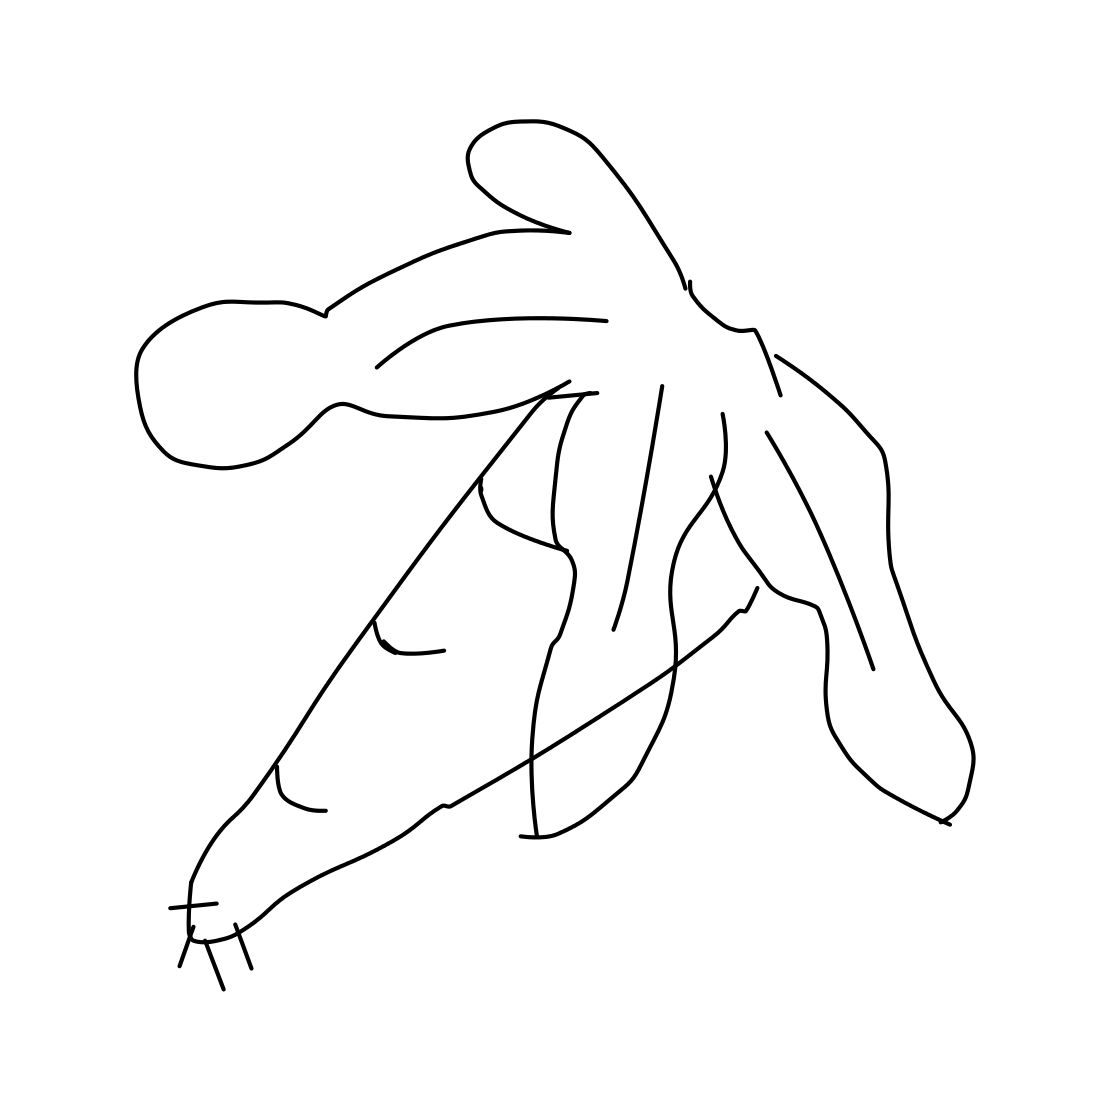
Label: carrot